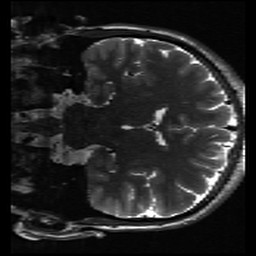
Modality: inplaneT2
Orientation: coronal